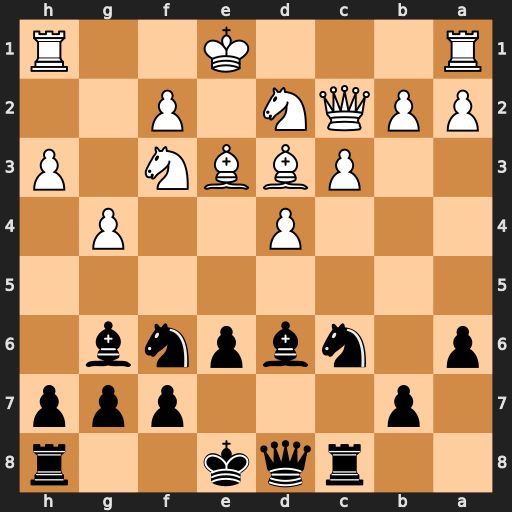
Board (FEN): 2rqk2r/1p3ppp/p1nbpnb1/8/3P2P1/2PBBN1P/PPQN1P2/R3K2R
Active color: b
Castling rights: KQk
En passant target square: -
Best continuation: Nb4 Bxg6 Nxc2+